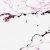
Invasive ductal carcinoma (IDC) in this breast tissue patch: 0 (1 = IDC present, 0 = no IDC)